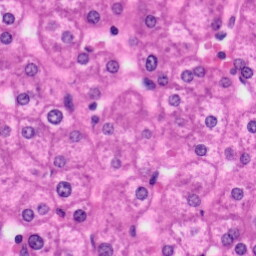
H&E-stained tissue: Liver